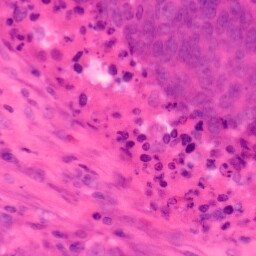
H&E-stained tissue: Colon